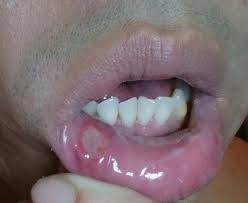
Condition: Mouth Ulcer